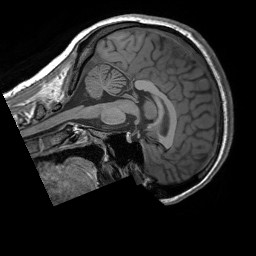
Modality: T1w
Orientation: sagittal
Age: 26
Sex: female
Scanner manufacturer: siemens
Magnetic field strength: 3 T
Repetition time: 1.9 s
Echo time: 0.00252 s